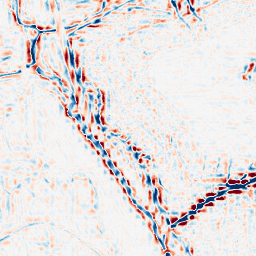
Category: wavelet
Decomposition family: wavelet_reverse_biorthogonal
Decomposition parameters: wavelet: rbio1.3
level: 3
Upsampling method: sinc_hamming
Upsampling parameters: scale: 2
kernel_size: 4
Upsampling scale: 2